Interaction volume radius: 5 \u00c5
Interaction volume height: 40 \u00c5
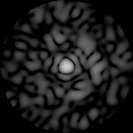
Disorder parameter: 0.8344